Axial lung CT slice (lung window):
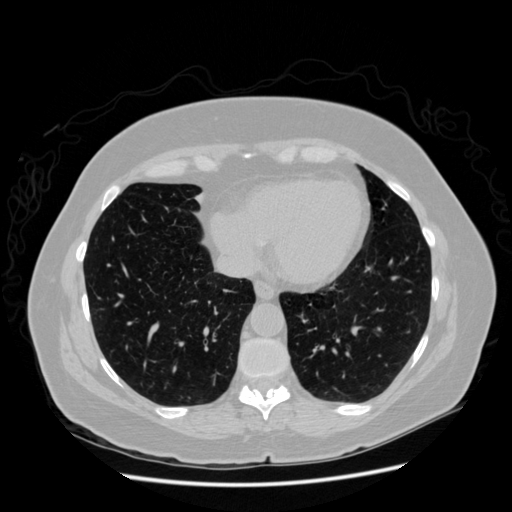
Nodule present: no